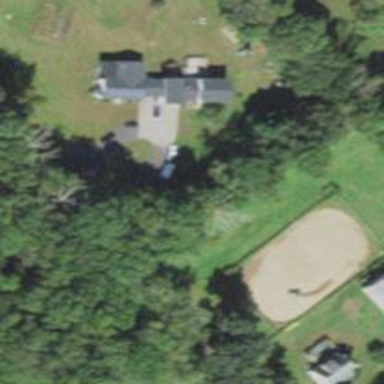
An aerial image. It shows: Residential driveway.